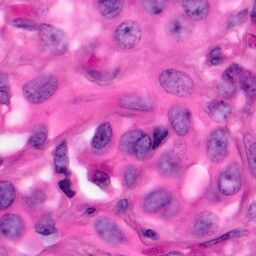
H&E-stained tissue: Pancreatic